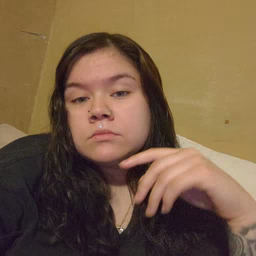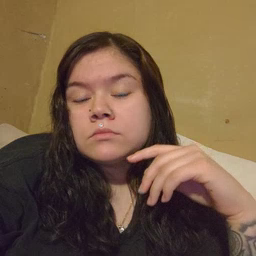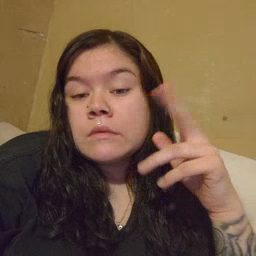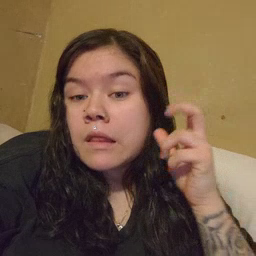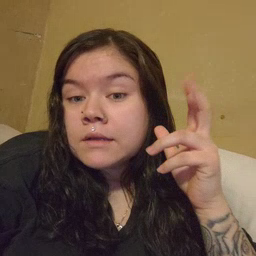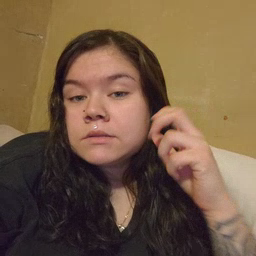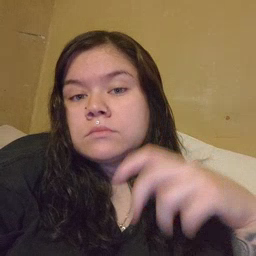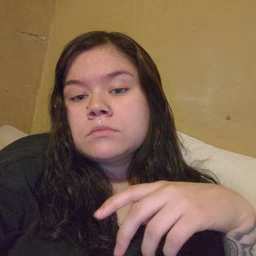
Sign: listen